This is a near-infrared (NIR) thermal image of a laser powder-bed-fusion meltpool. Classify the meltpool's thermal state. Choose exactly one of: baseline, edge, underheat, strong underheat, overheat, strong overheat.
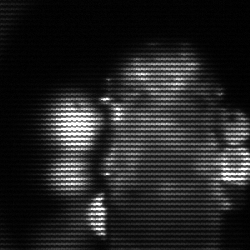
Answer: strong underheat